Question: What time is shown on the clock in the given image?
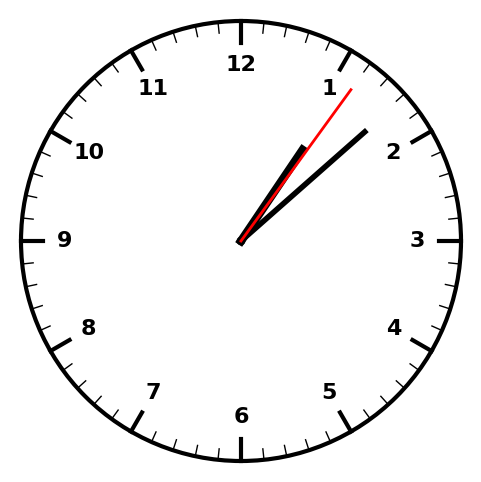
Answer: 01:08:06